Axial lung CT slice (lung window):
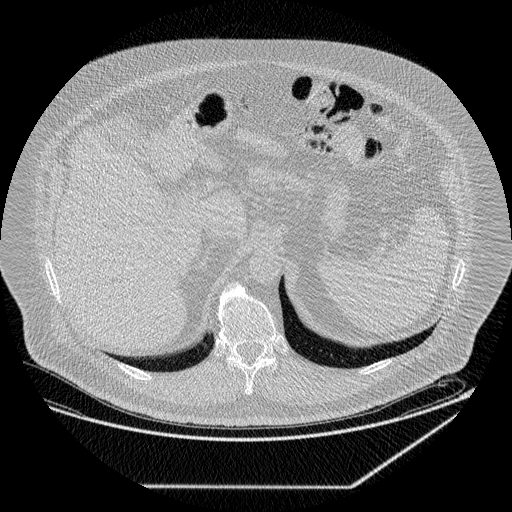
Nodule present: no